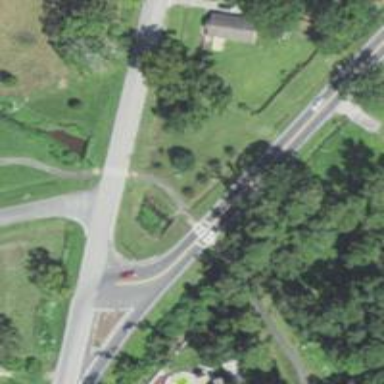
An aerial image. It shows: Uncontrolled zebra crossing on the road.